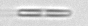
Label: pennate